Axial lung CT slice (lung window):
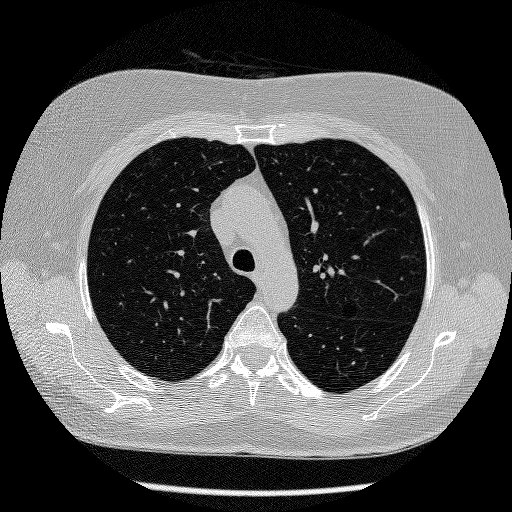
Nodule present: no